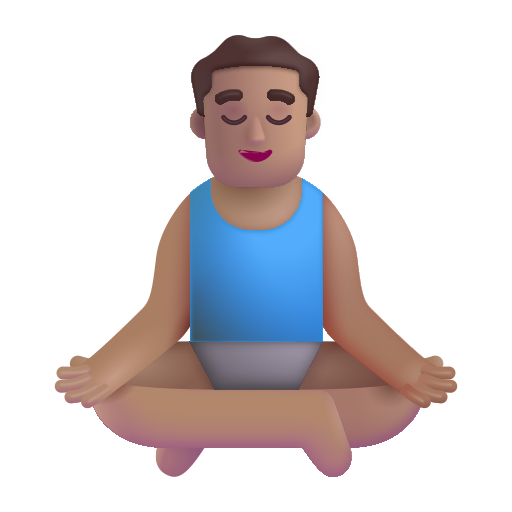
man in lotus position color